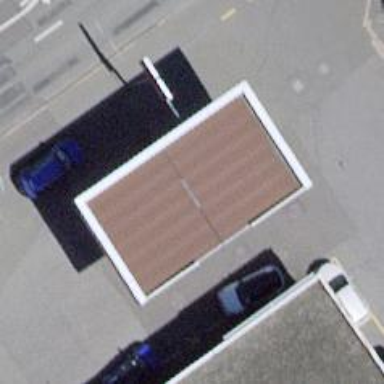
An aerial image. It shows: Fuel station.